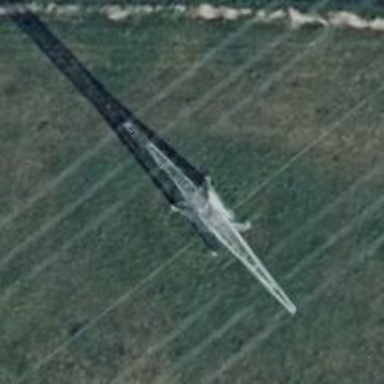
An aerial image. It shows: Power tower.